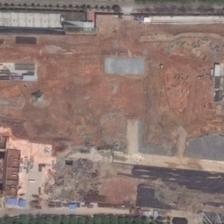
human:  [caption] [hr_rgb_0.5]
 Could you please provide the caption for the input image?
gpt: the bareland is on the side of the land .

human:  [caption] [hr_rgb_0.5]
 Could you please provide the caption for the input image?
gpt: some green trees and several buildings are near a piece of khaki bareland .

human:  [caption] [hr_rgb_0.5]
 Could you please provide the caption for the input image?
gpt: some green trees and several buildings are near a piece of khaki bareland .

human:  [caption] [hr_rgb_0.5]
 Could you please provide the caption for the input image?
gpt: a lot of broken stone and waste are in the bareland .

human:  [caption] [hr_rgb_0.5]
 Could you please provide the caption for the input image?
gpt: a lot of broken stone and waste are in the bareland .